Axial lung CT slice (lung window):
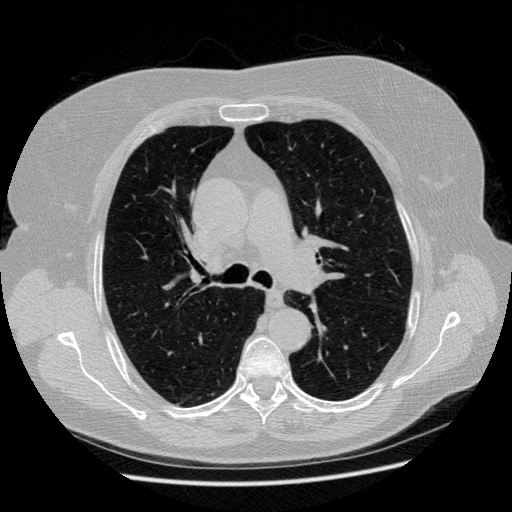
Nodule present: no